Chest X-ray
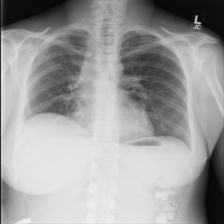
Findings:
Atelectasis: negative
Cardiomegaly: negative
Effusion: negative
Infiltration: negative
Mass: negative
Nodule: negative
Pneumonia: negative
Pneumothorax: negative
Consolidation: negative
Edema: negative
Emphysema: negative
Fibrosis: negative
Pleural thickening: negative
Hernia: negative